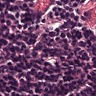
Metastatic tissue present: no